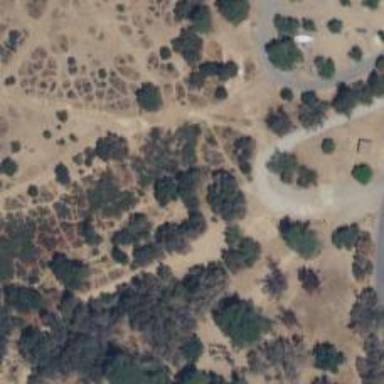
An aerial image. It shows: Disc golf basket.